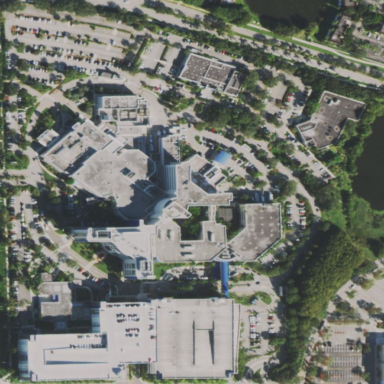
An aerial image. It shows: Healthcare facility identified as hospital.